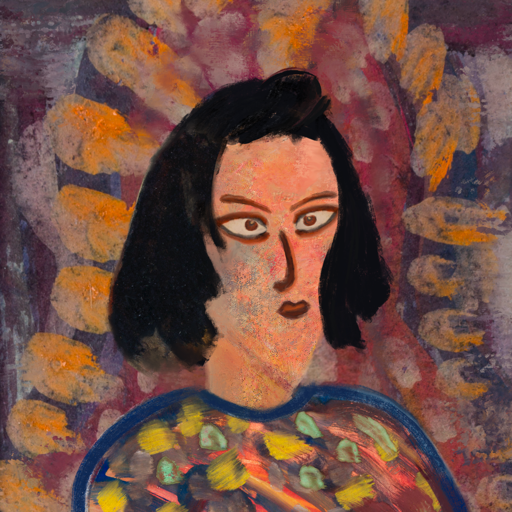
Background: Doll, Head And Neck Side: Irani, Face Side: Roy_Bahadur, Bust: Mother_And_Son_Mother, Hair Side: Mosgoul, Head Accessory: Blank, Second Necklace: Blank, Necklace: Blank, Baby: Blank